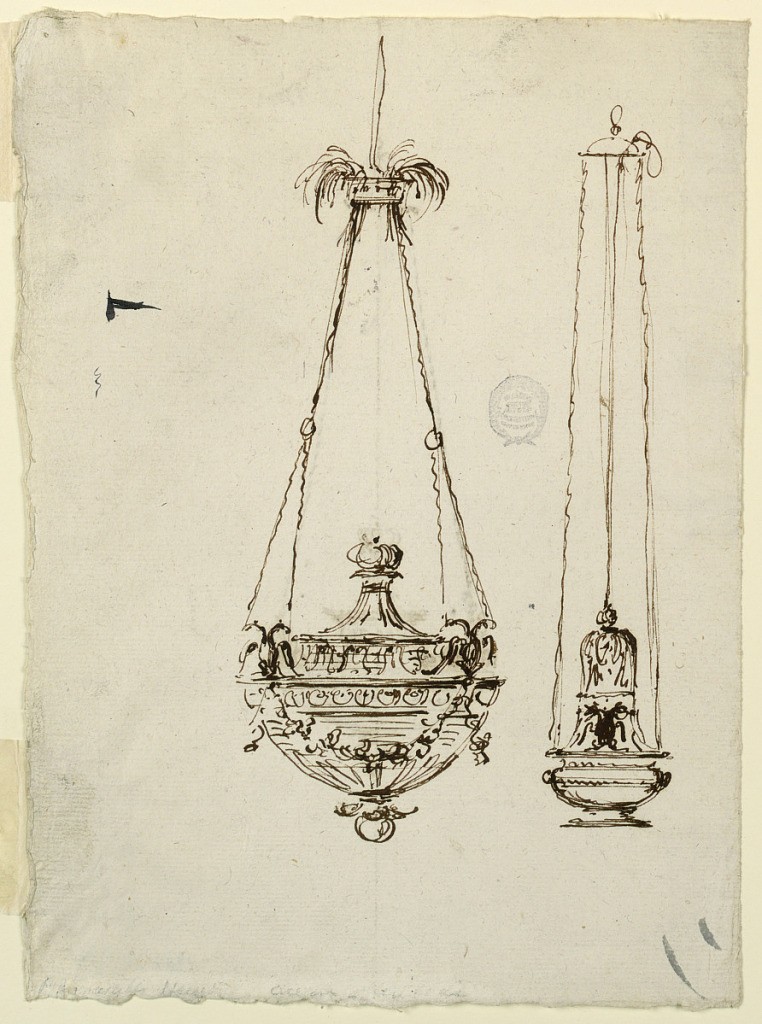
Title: Two Censers
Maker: Giuseppe Barberi, Italian, 1746–1809
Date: ca. 1800
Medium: Pen and brown ink, brush and brown wash, gray ink on off-white laid paper
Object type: Drawing
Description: Two censers decorated with double-headed eagles. At top of left censer, a fountain form.